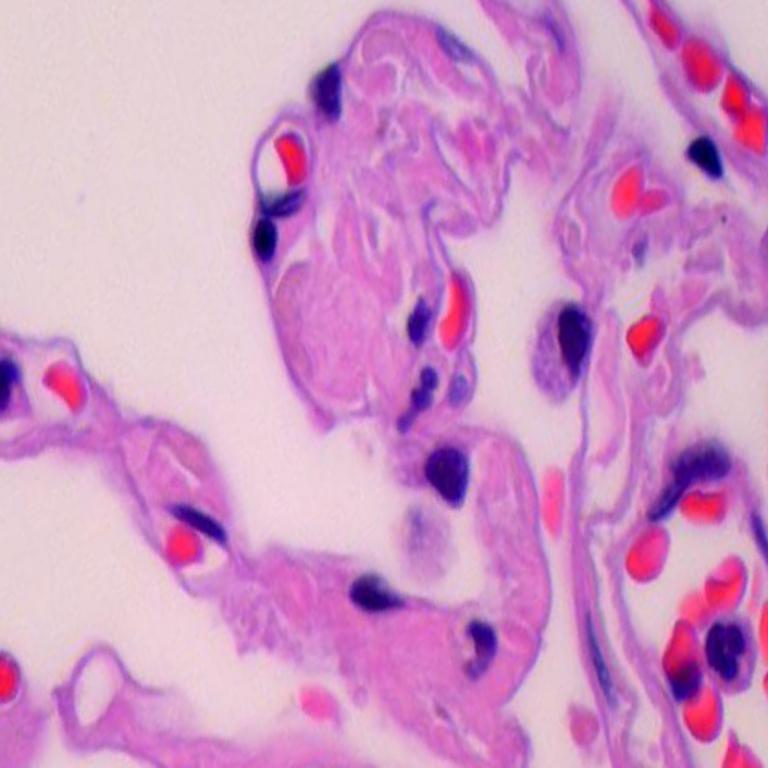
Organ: lung
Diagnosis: benign